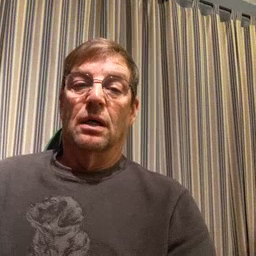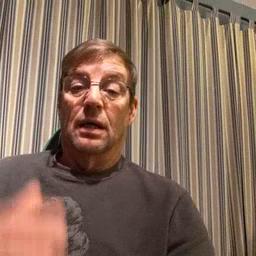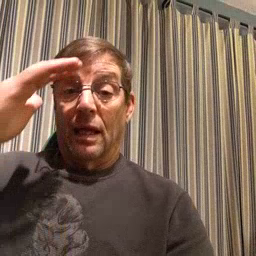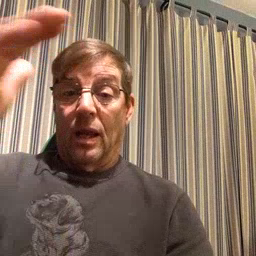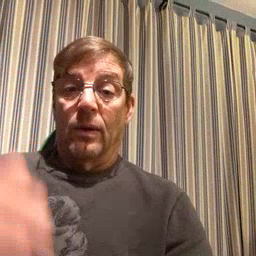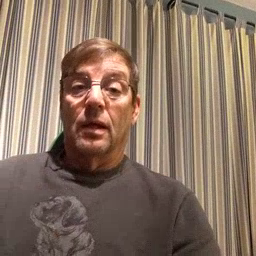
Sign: hello